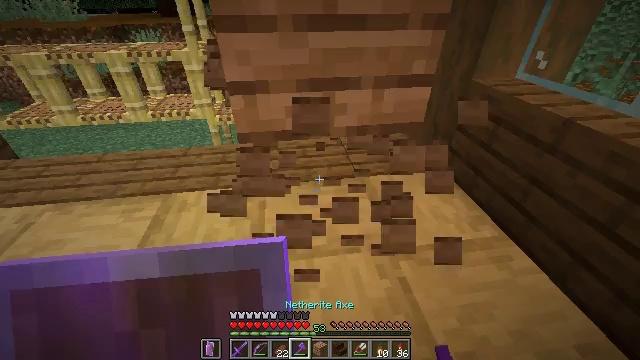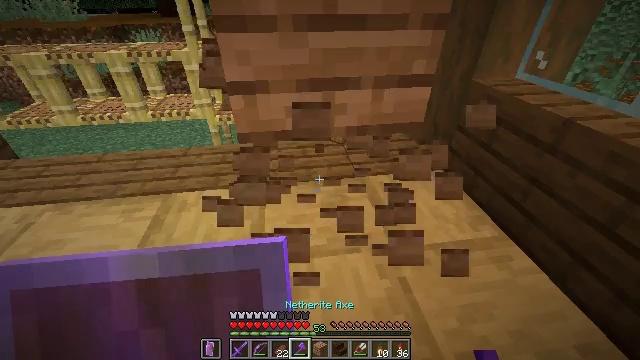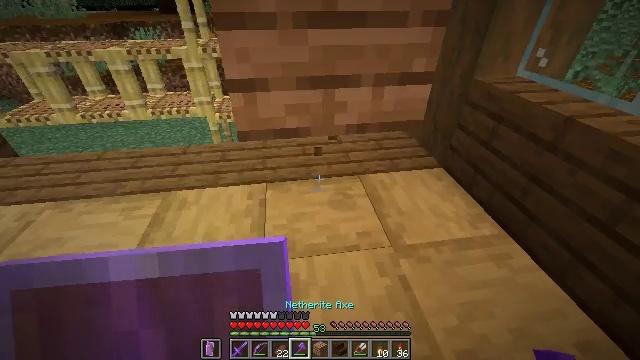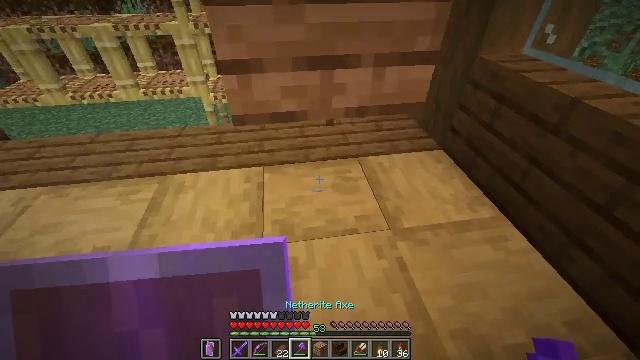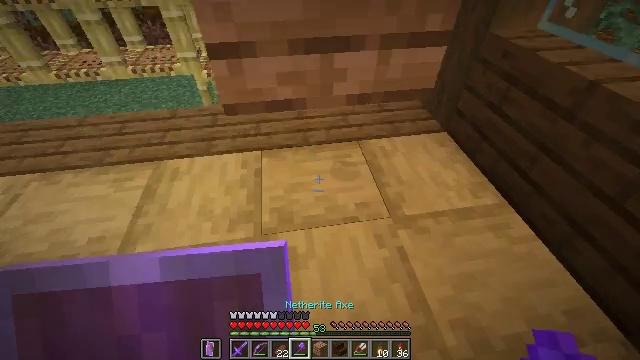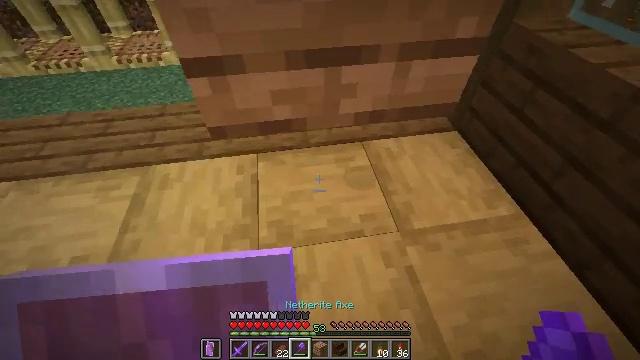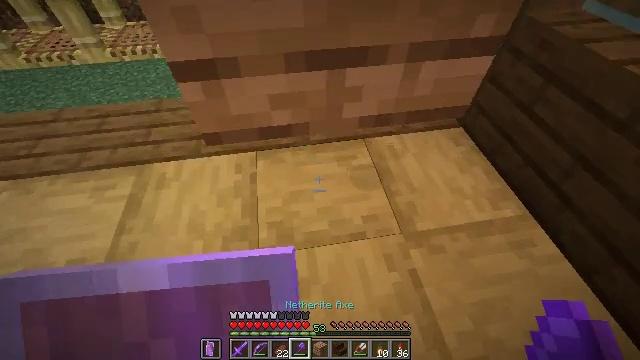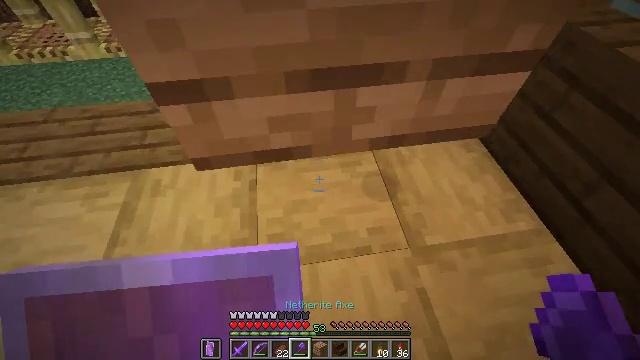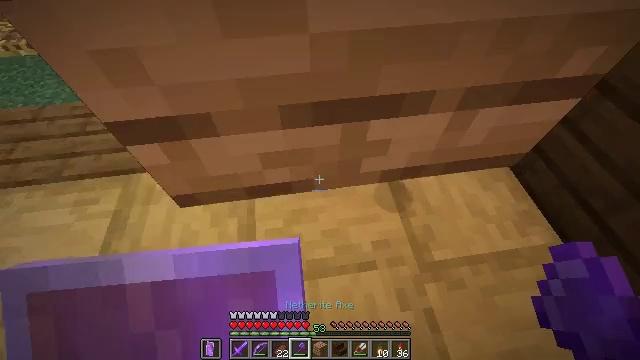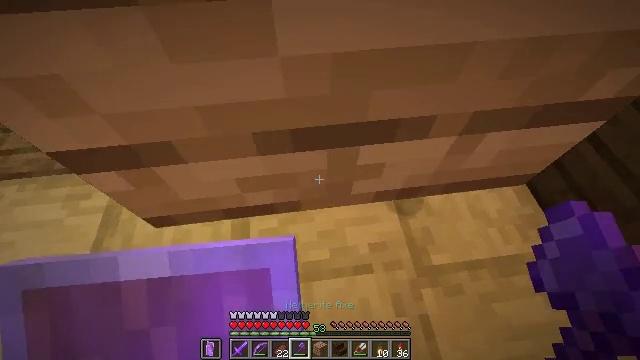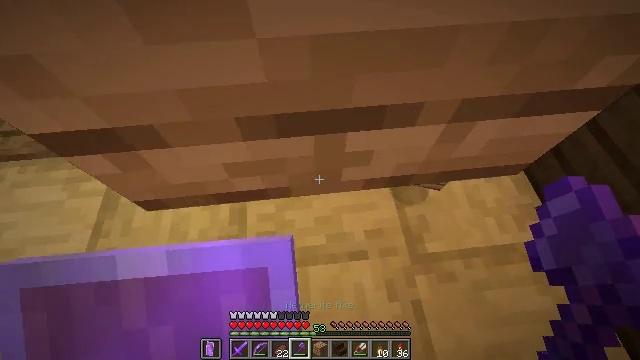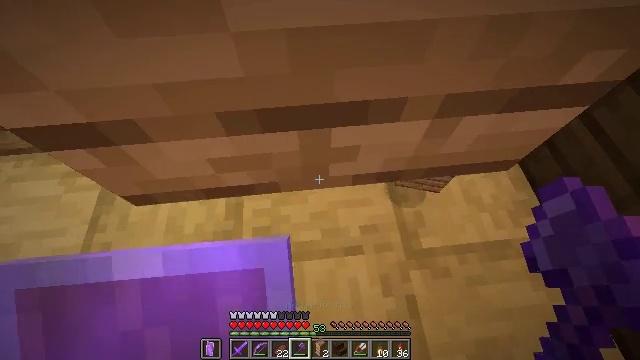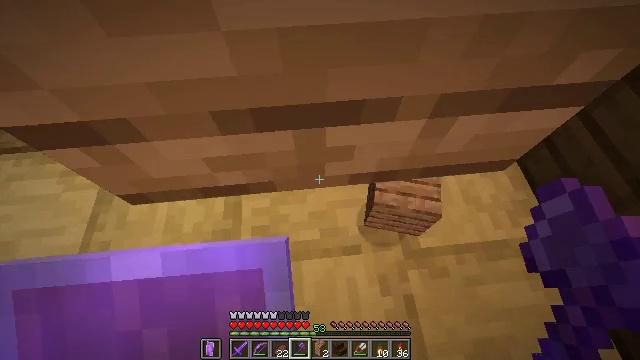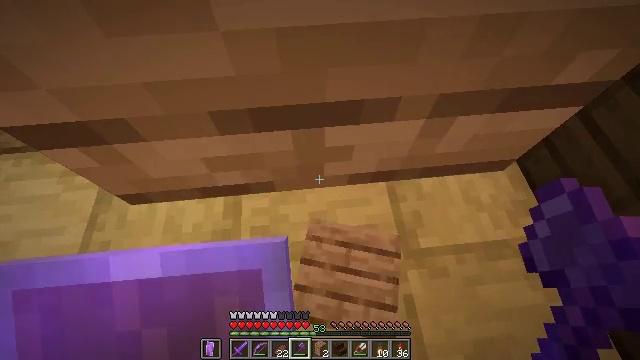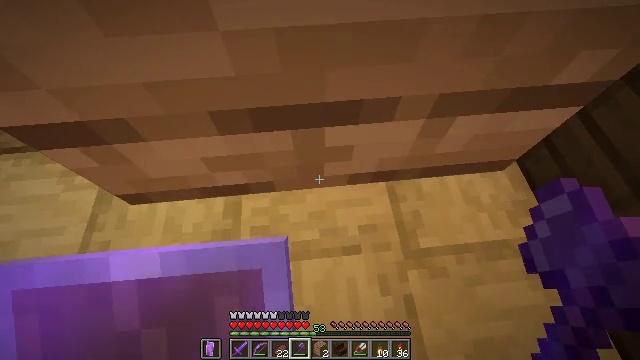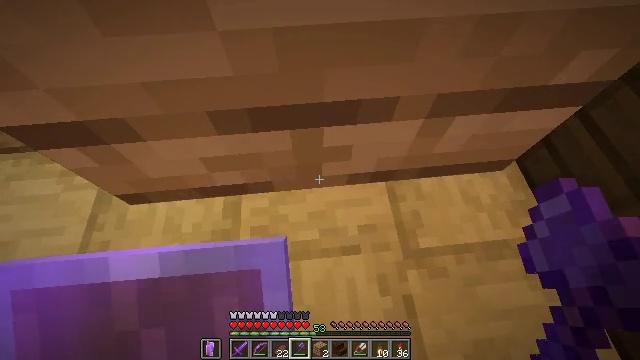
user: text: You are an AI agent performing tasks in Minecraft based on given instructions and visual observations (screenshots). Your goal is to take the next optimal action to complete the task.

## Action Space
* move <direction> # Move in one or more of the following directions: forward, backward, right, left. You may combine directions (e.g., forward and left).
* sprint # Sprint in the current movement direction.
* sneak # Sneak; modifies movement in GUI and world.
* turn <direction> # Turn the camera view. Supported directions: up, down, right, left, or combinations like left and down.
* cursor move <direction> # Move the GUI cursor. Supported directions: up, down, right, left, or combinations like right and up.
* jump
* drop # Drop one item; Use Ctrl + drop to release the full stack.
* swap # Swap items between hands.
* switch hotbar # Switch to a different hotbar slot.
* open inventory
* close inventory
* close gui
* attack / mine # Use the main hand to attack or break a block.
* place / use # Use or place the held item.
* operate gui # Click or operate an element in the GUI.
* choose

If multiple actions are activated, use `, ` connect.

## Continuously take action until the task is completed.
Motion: motion action
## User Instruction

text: Break the stripped oak log.
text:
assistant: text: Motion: no_op
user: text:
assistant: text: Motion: no_op
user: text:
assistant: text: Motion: move forward, turn down
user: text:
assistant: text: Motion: move forward, turn down
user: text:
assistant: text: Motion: move forward, turn down
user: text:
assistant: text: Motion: move forward, turn down
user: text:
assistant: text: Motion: move forward, turn down
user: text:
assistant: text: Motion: move forward, turn down
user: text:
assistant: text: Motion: move forward, turn left and down
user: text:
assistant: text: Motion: turn left and down
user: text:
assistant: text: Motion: turn down
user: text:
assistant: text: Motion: no_op
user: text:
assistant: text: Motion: no_op
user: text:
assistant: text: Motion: no_op
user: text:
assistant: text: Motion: no_op
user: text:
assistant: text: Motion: no_op
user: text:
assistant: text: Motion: no_op
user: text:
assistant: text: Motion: no_op
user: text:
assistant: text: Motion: move back
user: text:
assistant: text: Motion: move back
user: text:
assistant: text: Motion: move back
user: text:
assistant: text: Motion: move back
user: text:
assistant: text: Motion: move back
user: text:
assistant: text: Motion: no_op
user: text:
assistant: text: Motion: no_op
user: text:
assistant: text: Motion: no_op
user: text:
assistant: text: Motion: no_op
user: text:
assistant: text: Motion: no_op
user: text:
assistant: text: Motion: no_op
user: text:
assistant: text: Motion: no_op